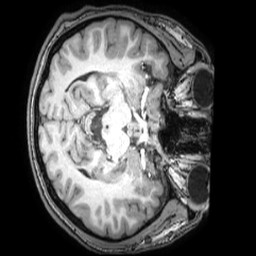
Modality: T1w
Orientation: axial
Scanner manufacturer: philips
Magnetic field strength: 3 T
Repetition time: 0.008 s
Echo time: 0.0035 s